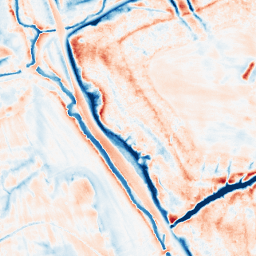
Category: trend_removal
Decomposition family: local_polynomial
Decomposition parameters: window_size: 21
degree: 3
Upsampling method: sinc_hamming
Upsampling parameters: scale: 8
kernel_size: 16
Upsampling scale: 8